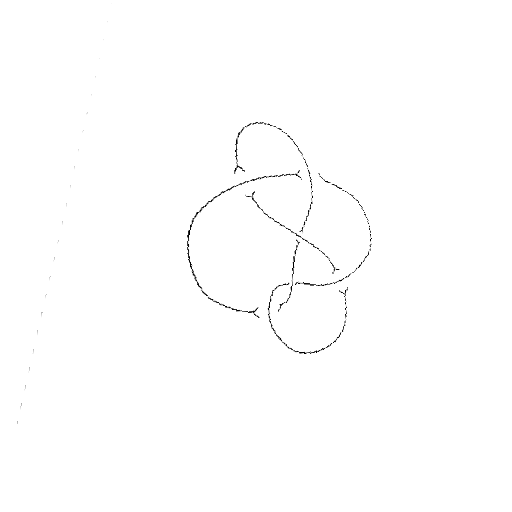
Crossing number: 6